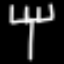
Label: fork